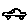
Label: car